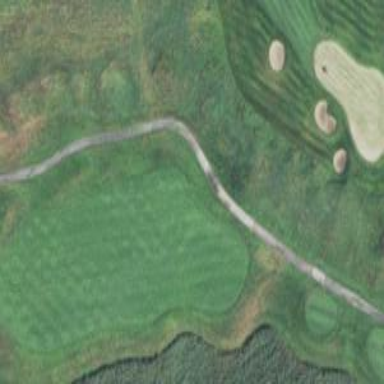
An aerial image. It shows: Sand golf bunker in natural setting. It is part of golf course.